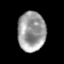
Tissue: skin
Cell type: Epithelial cells
Senescence score: 0.8824
Nuclear area (px): 1083
Mean DAPI intensity: 155.887